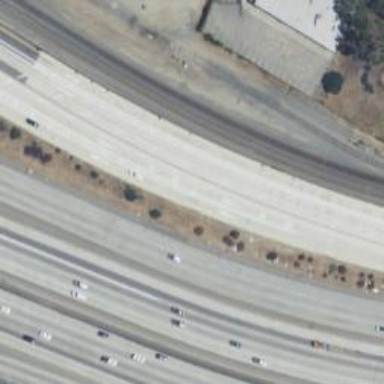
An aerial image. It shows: Motorway.